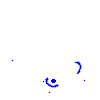
Particle: kaon